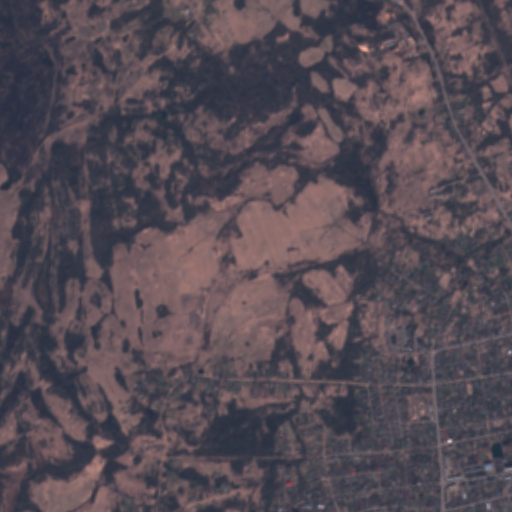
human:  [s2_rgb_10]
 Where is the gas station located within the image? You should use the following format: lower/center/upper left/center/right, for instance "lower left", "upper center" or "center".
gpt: The gas station is located in the lower right of the image.
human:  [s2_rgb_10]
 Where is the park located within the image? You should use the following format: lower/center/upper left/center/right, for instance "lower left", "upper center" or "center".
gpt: The park is located in the lower right of the image.
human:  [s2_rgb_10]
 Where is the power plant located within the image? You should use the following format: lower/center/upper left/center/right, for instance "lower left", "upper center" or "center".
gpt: The power plant is located in the lower right of the image.
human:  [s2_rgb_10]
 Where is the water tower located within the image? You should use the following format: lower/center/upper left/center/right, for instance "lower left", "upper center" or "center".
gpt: The water tower is located in the lower center of the image.
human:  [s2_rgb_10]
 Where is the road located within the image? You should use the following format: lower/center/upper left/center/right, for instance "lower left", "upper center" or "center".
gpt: There is no road in the image.